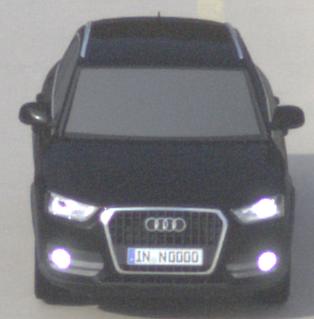
Make: Audi
Model: Q3 1.4 TFSI
Detailed model: Q3 (8U)
Model produced from: 2013/07
Model produced until: 2014/10
Doors: 5
Color: black
Road condition: dry road
Daytime: morning or afternoon
Contrast: high contrast